Question: I want to crop the particular portion of image(gallery or camera image) after
zoom in or zoom out, just like this given image in android.i am new in android.please help me.thank you.

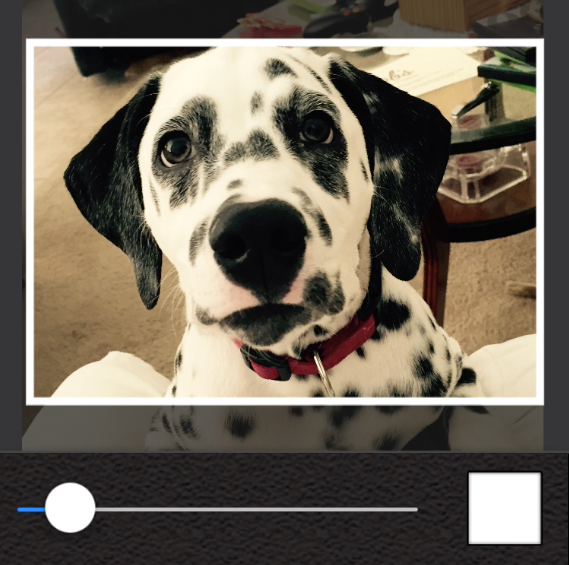
Answer: There are many libraries available now to do your requirement. You can use
<URL> for cropping out a particular region as square or circle with zoom in/out feature.